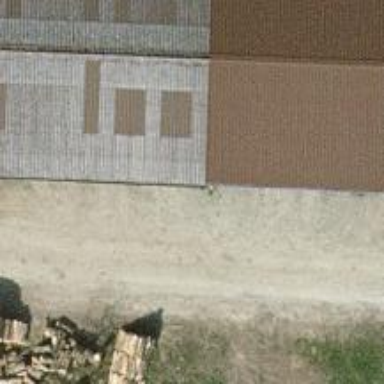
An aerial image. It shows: Shed.